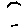
Label: hexagon